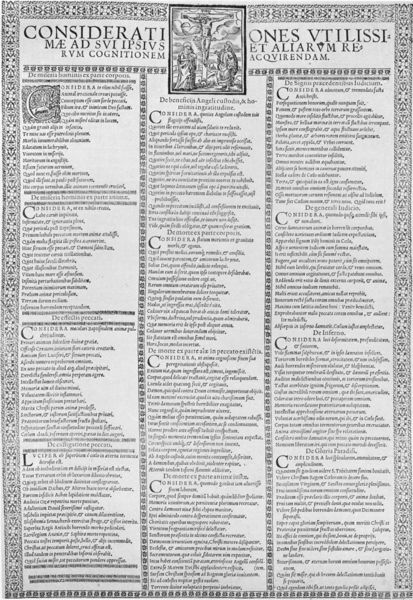
Titel: CONSIDERATIONES VTILISSIMAE
Standort: Wolfenbüttel
Institution: Herzog August Bibliothek
Schlagwörter: menschen, blumen, schwarz, muster, ornament, bibel, johannes, rahmen, bild, drei, blatt, schrift, papier, rahmung, italien, grafik, graphik, spalten, rand, columns, people, religious, white, women, black, gray, three, ornamente, picture, buch, kreuz, druck, schwarzweiss, initialen, stich, titel, seite, illustration, text, zeitschrift, zeitung, buchstaben, initiale, überschrift, vertrag, kapitelle, buchdruck, buchseite, christus, jesus, jesus christus, kreuzigung, greek, gedicht, heiliger, scroll, heilige, zeilen, schriftstück, paper, jünger, maria, frame, heiland, cross, writing, letter, abbildung, crucifixion, letters, dokument, erlöser, anschlag, newspaper, design, latein, lateinisch, kapitälchen, schirft, kreuzigungsgruppe, monk, monks, abschnitte, religion, gekreuzigter, book, christ, crucifix, textspalten, majuskel, bekanntmachung, vertrauen, majuskeln, kolumnen, flattersatz, script, gesetz, christian, messias, mary, gottessohn, christianity, flatternd, sohn gottes, page, christkind, border, latin, illumination, kapital, bordure, words, schwazweiß, rahmne, anfangsbuchstaben, manuscript, written, banner, memorandum, linksbündig, poetry, capital, printing, l, schrift druck, drei spalten, drwaing, c, considerati, ones, vtilissi, letein, crucified, druck text, apostles, ad, language, word, poem, parchment, document, teaching, illustrated, spaltensatz, paragraph, st john, coloumns, vertiert, überlegungen, old english, vwröffentlichung, documents, christkönig, heilland, erretter, jesus von nazaret, illustrated manuscript, ladit, inicail, inicial, peolle, vitality, considerati ones vtilissi, ones utillisi, cs, congitionem, acquirendam, et aliarumre, mae, aviipsivs, utilissi, peotry